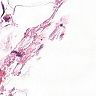
Metastatic tissue present: no